Interaction volume radius: 5 \u00c5
Interaction volume height: 20 \u00c5
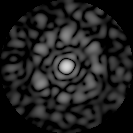
Disorder parameter: 0.7376